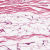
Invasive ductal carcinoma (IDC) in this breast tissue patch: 0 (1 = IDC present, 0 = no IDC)